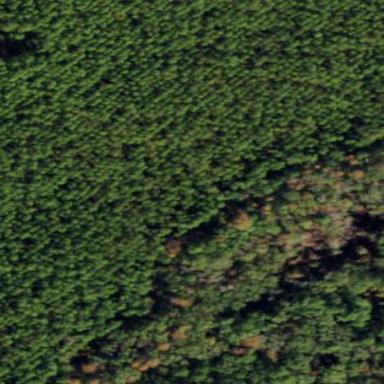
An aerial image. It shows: Forest area dominated by needle-leaved trees.